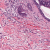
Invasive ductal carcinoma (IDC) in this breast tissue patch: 0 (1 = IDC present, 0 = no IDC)